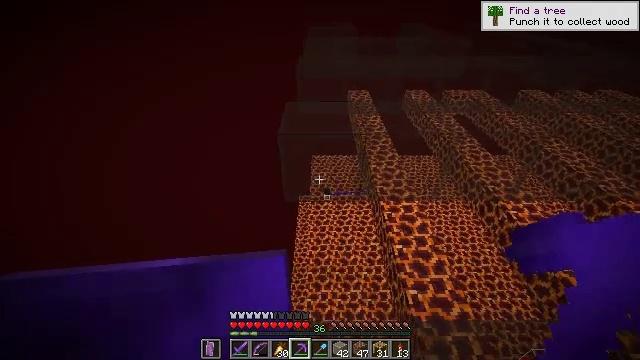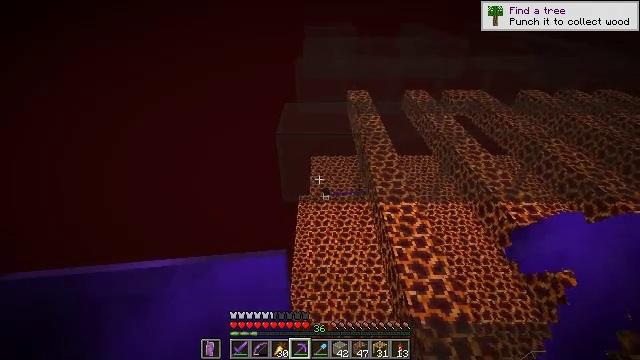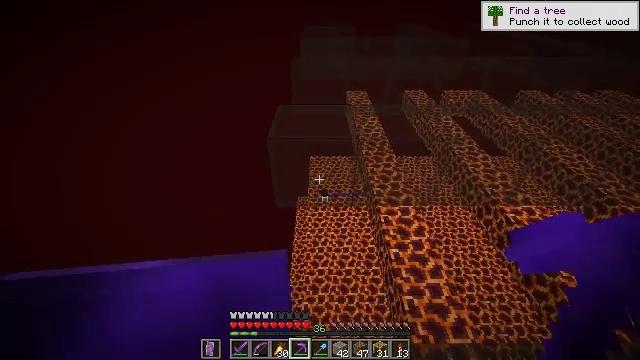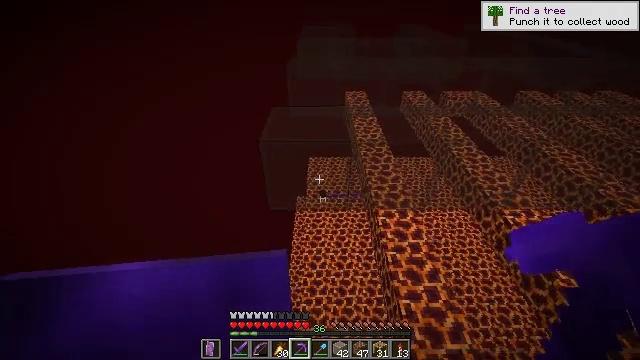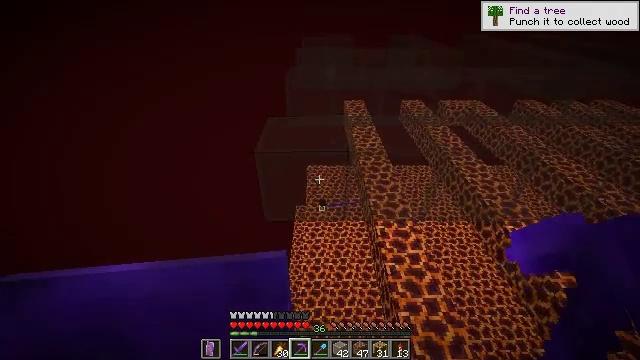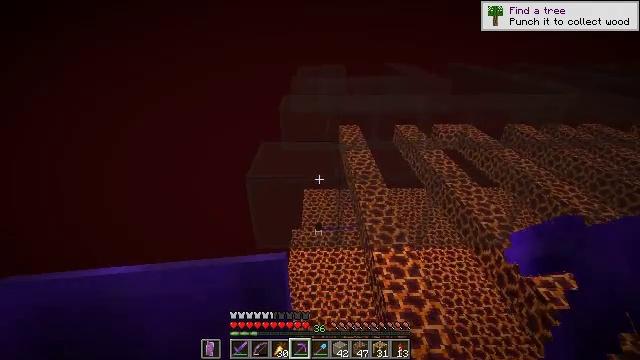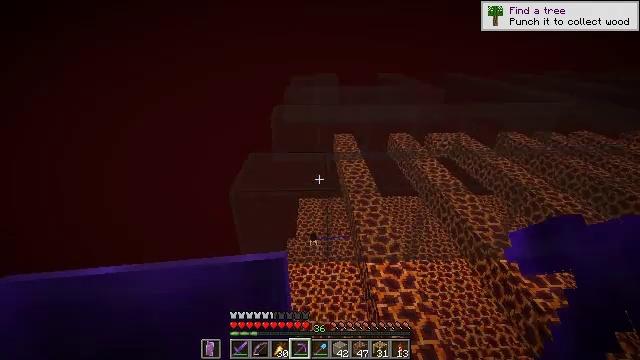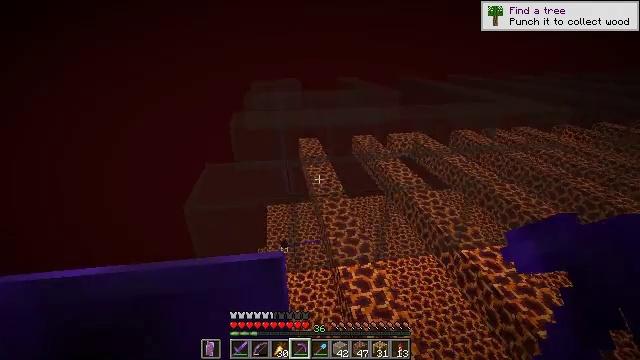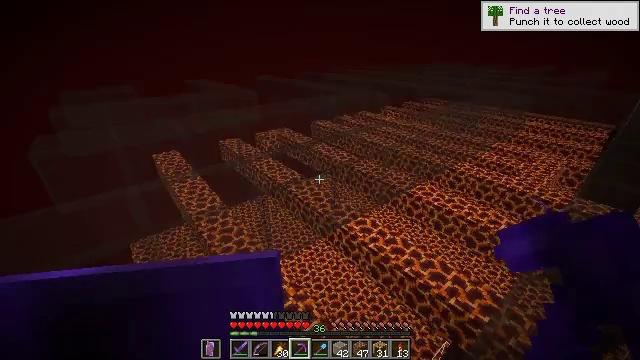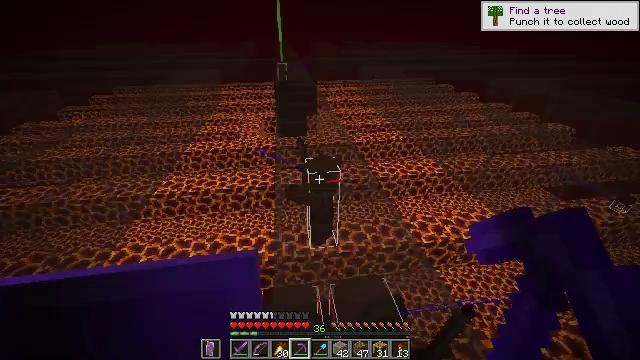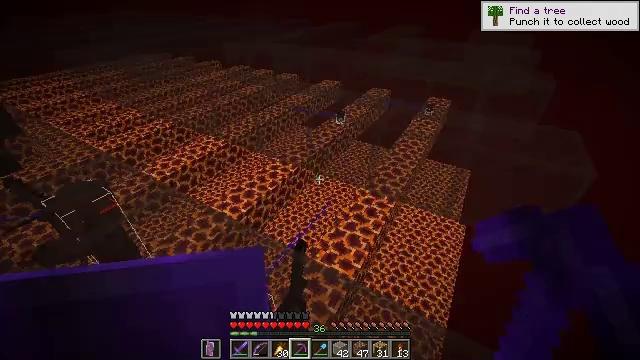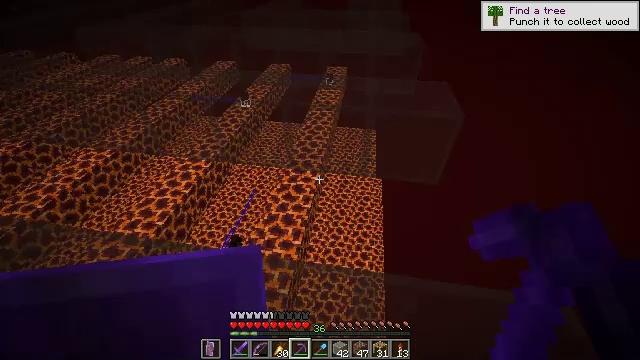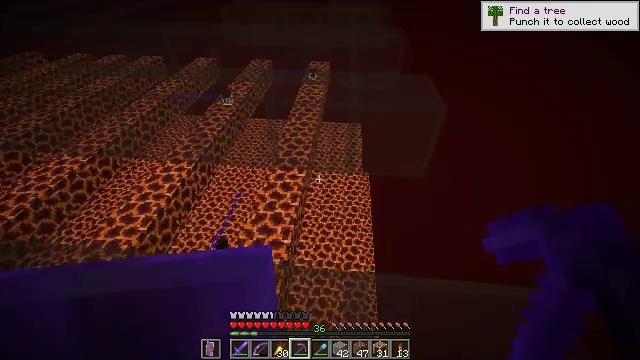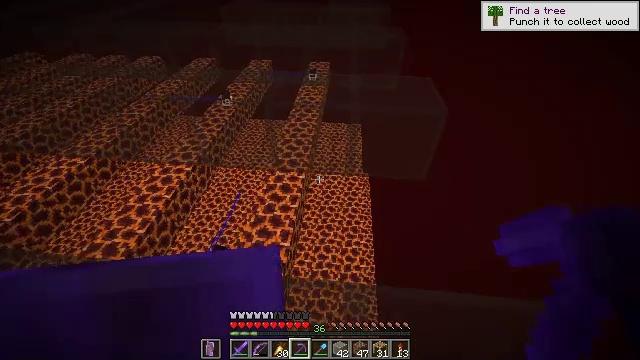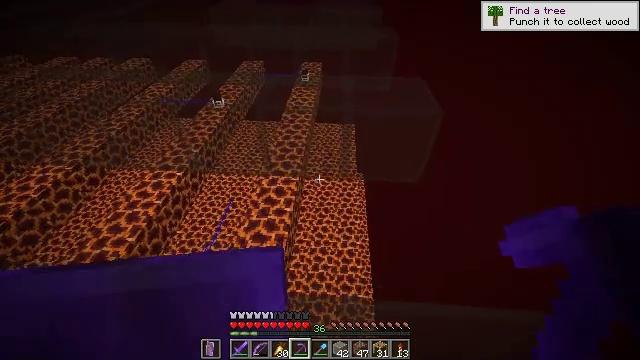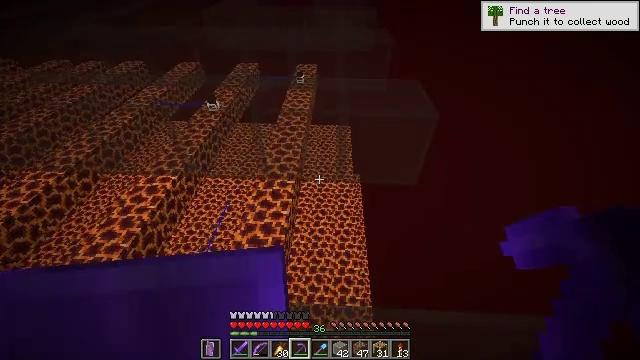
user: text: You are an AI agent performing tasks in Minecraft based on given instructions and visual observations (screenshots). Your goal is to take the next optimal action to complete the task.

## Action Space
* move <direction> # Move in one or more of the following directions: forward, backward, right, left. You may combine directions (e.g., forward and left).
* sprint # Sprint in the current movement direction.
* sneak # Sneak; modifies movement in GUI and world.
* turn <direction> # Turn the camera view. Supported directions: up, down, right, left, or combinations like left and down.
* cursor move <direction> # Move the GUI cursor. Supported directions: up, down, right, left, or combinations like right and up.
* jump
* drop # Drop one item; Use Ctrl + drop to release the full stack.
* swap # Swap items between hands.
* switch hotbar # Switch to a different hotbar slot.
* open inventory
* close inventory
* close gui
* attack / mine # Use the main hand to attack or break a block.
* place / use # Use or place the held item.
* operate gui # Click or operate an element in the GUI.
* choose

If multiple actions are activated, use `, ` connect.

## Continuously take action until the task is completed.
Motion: motion action
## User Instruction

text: Get white stained glass into your inventory.
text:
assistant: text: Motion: move forward and move right, sneak
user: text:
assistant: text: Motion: move forward and move right, sneak
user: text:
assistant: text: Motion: move forward and move right, sneak
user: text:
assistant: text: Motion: move forward and move right, sneak, turn up
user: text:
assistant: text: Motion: move forward and move right, sneak, turn up
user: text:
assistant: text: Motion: move forward and move right, sneak, turn up
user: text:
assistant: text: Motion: move forward and move right, sneak, turn right
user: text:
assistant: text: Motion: move forward and move right, sneak, turn right
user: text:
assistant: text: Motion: move forward and move right, sneak, turn right and down
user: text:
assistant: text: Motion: move forward and move right, sneak, turn right and down
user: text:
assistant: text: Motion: move forward and move right, sneak, turn right and down
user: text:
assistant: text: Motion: move forward, sneak, turn right and down
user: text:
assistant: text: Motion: move forward, sneak
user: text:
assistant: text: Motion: move forward, sneak, turn right
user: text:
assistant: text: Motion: move forward, sneak, turn right
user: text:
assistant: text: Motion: move forward, sneak, turn right
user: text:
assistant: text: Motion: move forward, sneak, turn right
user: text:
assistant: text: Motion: move forward, sneak
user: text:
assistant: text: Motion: sneak
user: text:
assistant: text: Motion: sneak
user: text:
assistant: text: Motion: sneak
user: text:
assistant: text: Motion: sneak, turn up
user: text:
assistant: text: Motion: move right, sneak, turn right and up
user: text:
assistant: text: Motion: move right, sneak, turn up
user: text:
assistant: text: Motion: move right, sneak
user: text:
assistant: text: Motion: move right, sneak
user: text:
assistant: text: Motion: move right, sneak
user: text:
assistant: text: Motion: move right, sneak
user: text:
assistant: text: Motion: move right, sneak
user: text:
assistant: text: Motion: move right, sneak